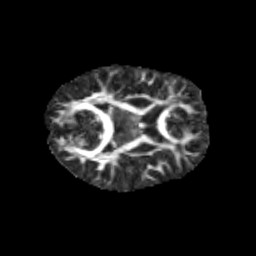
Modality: FA
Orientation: axial
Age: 11
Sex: female
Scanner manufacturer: siemens
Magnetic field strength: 3 T
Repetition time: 3.8 s
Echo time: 0.07 s